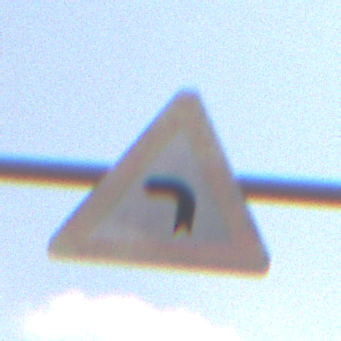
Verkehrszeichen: KurveLinks
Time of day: MorningAfternoon
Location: Outdoor (Nature)
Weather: PartlyCloudy
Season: NotSpecified
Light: Natural